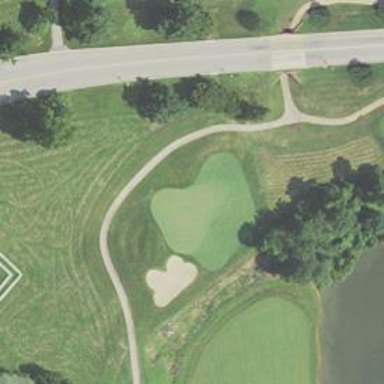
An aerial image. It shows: Area of rough grass used for golf.